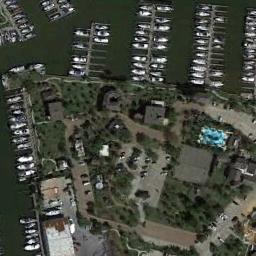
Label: harbor